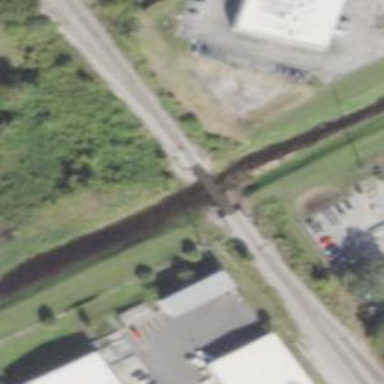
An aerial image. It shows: Bridge over railway line.